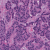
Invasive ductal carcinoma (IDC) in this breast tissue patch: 1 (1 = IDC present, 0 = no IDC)